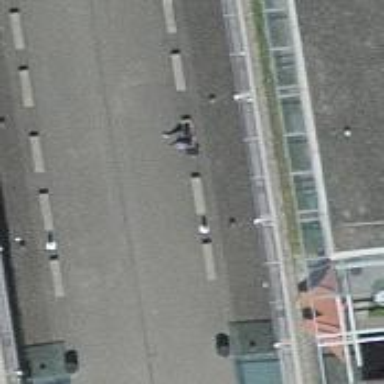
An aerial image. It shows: Concrete bench.